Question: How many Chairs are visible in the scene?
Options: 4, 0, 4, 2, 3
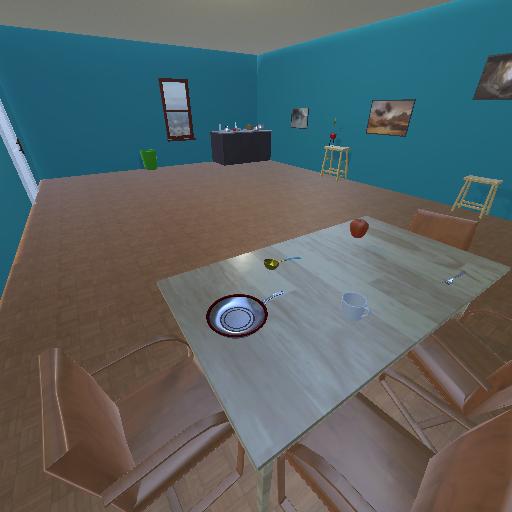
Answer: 4